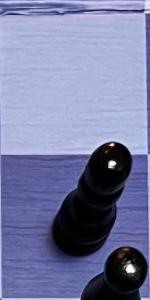
Label: Pawn_Black